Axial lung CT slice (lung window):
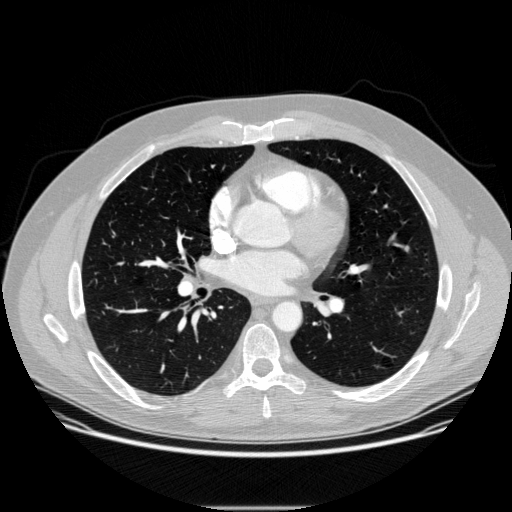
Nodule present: no